Question: '''
---
- hosts: localhost
user: root
tasks:
- command: "ls /root/Tmp/Deployment/script_files/Hotfix"
register: dir_out
- debug: msg="The hotfix ids are: {{dir_out.stdout_lines}}"
'''
The output I got was:

but I want it as
'''
The hotfix ids are :["1001","1002"]
'''
How do I do this?
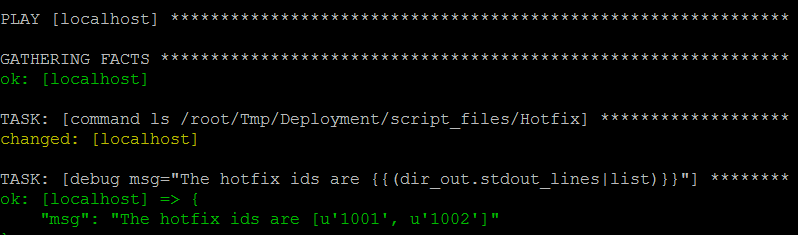
Answer: I needed to change: '{{dir_out.stdout_lines}}' to '{{dir_out.stdout_lines|join(',')}}'